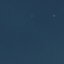
Land use / land cover class: SeaLake